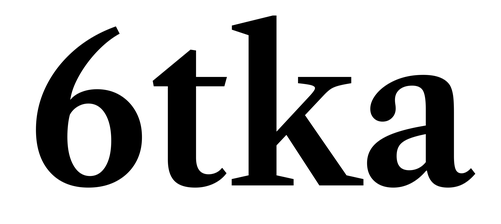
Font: LibreCaslonText_SemiBold